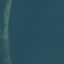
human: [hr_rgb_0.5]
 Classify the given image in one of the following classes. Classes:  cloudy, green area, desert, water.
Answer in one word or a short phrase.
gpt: water